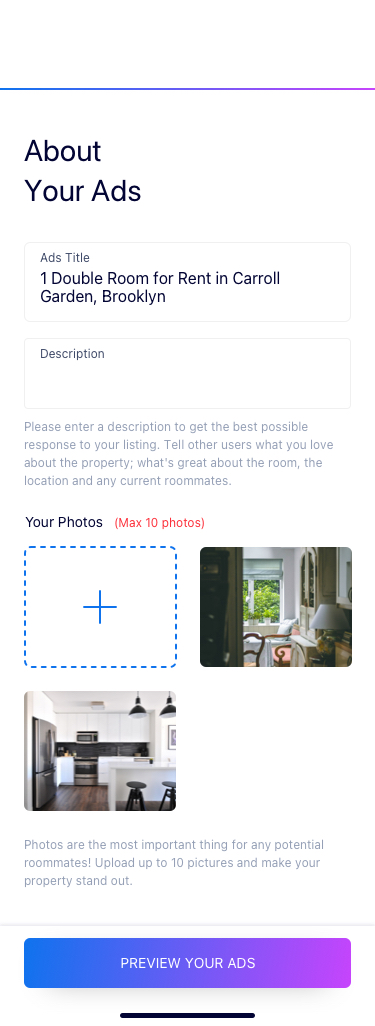
Text in this UI design:
About
Your Ads

Description
Please enter a description to get the best possible response to your listing. Tell other users what you love about the property; what's great about the room, the location and any current roommates.
Photos are the most important thing for any potential roommates! Upload up to 10 pictures and make your property stand out.
Your Photos
(Max 10 photos)